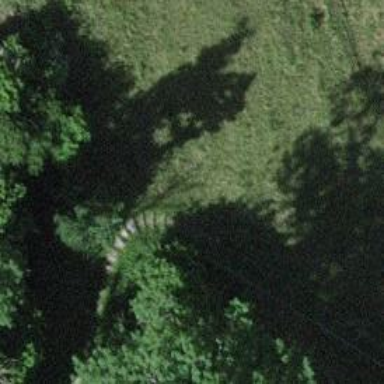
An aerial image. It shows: Grassy steps on the road.